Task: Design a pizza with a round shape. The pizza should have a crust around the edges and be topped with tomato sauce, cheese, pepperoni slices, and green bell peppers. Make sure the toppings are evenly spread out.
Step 700:
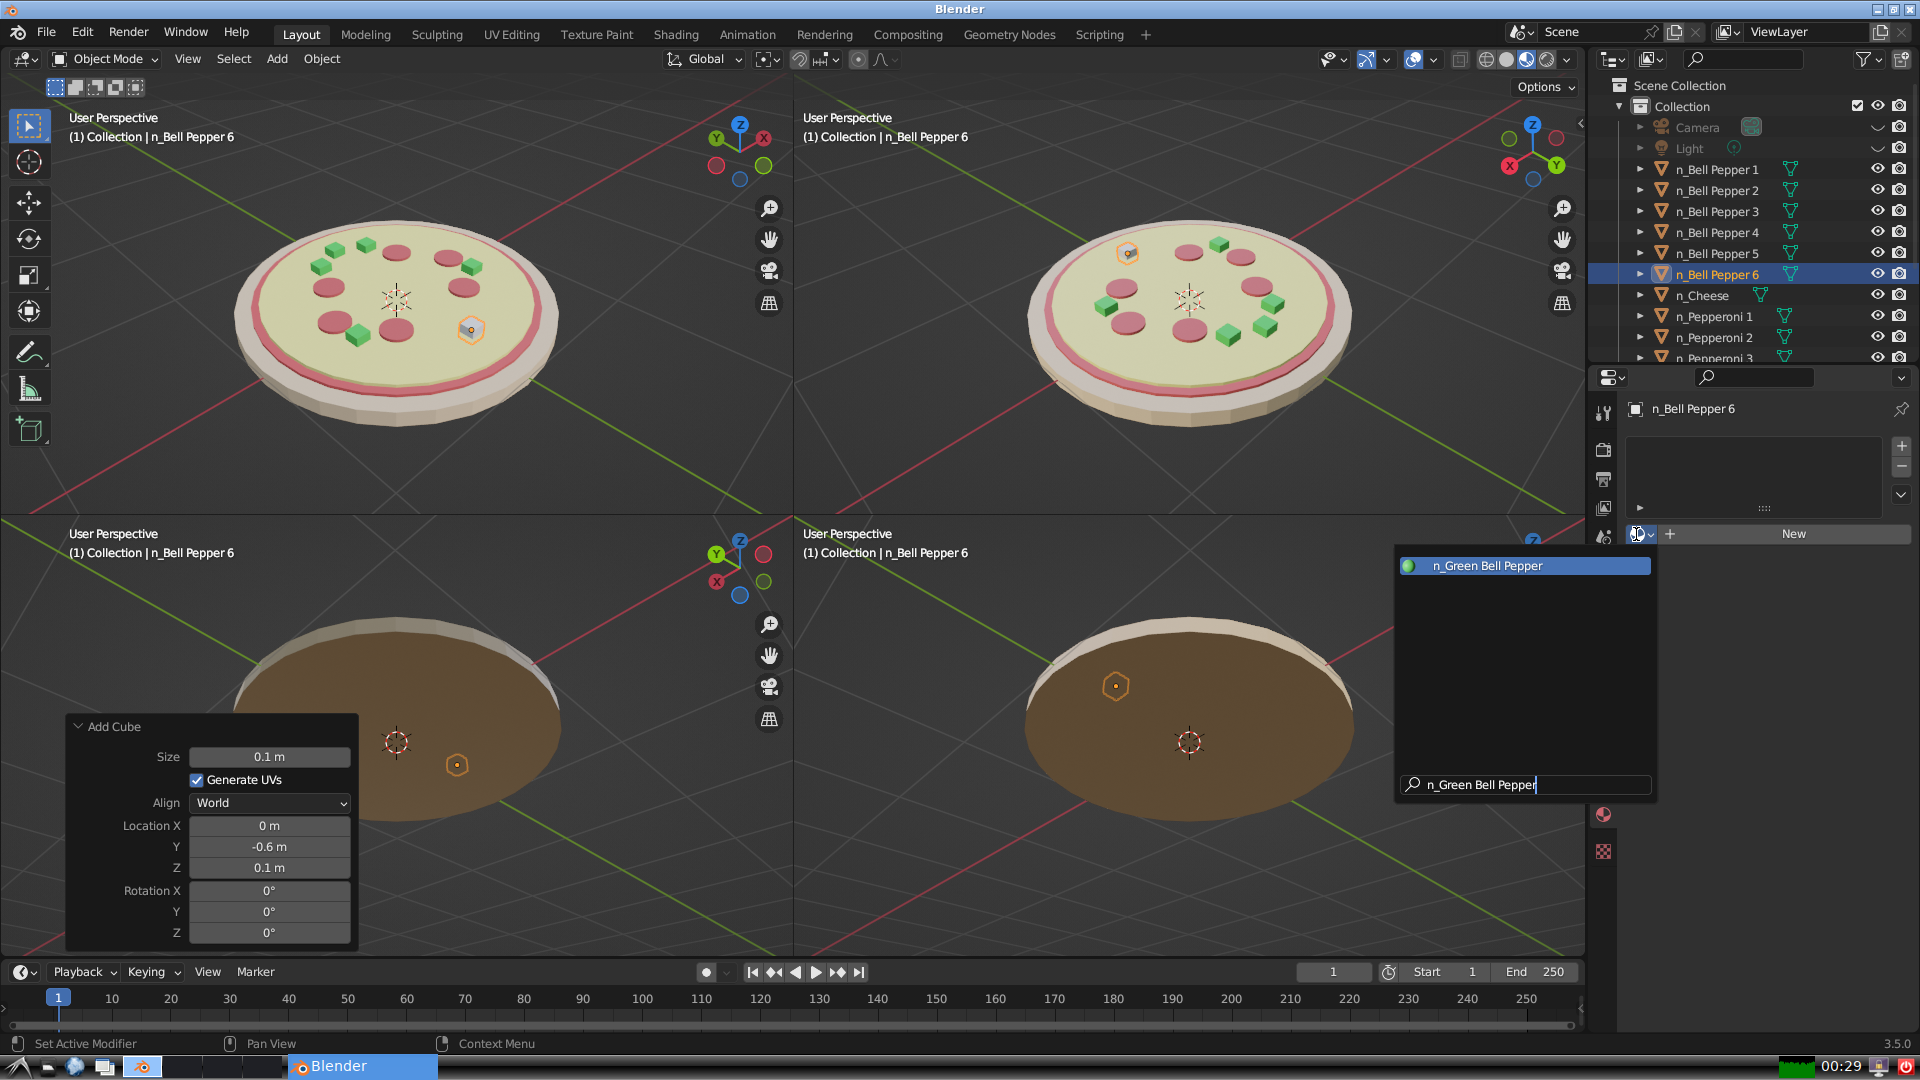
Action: {"key_press": ['Return']}